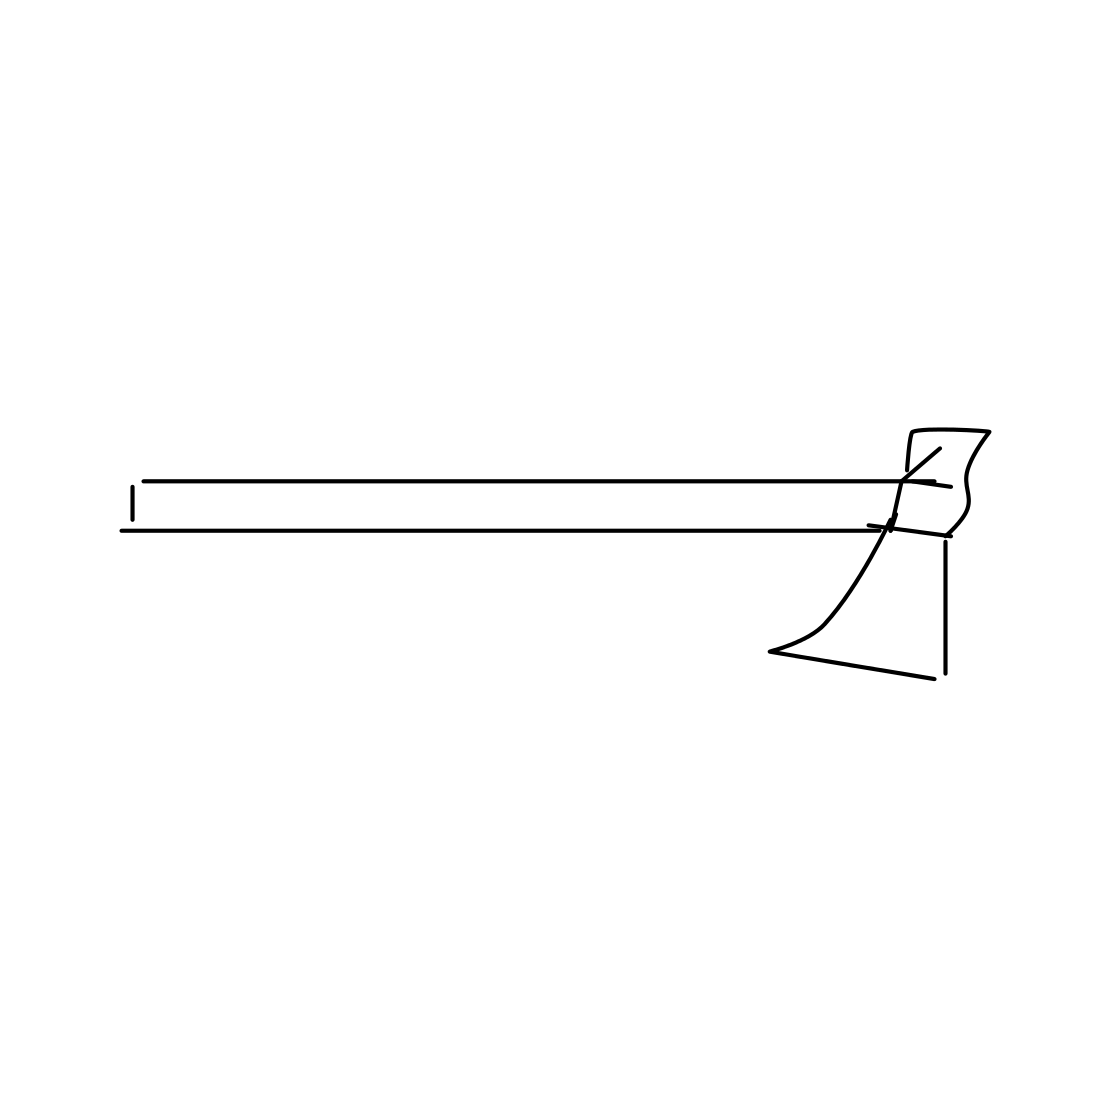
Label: axe